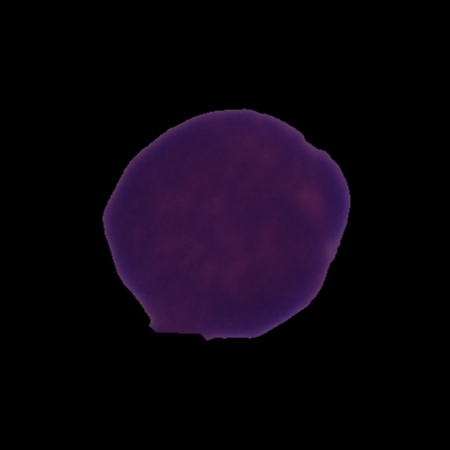
Label: cancer